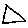
Label: triangle